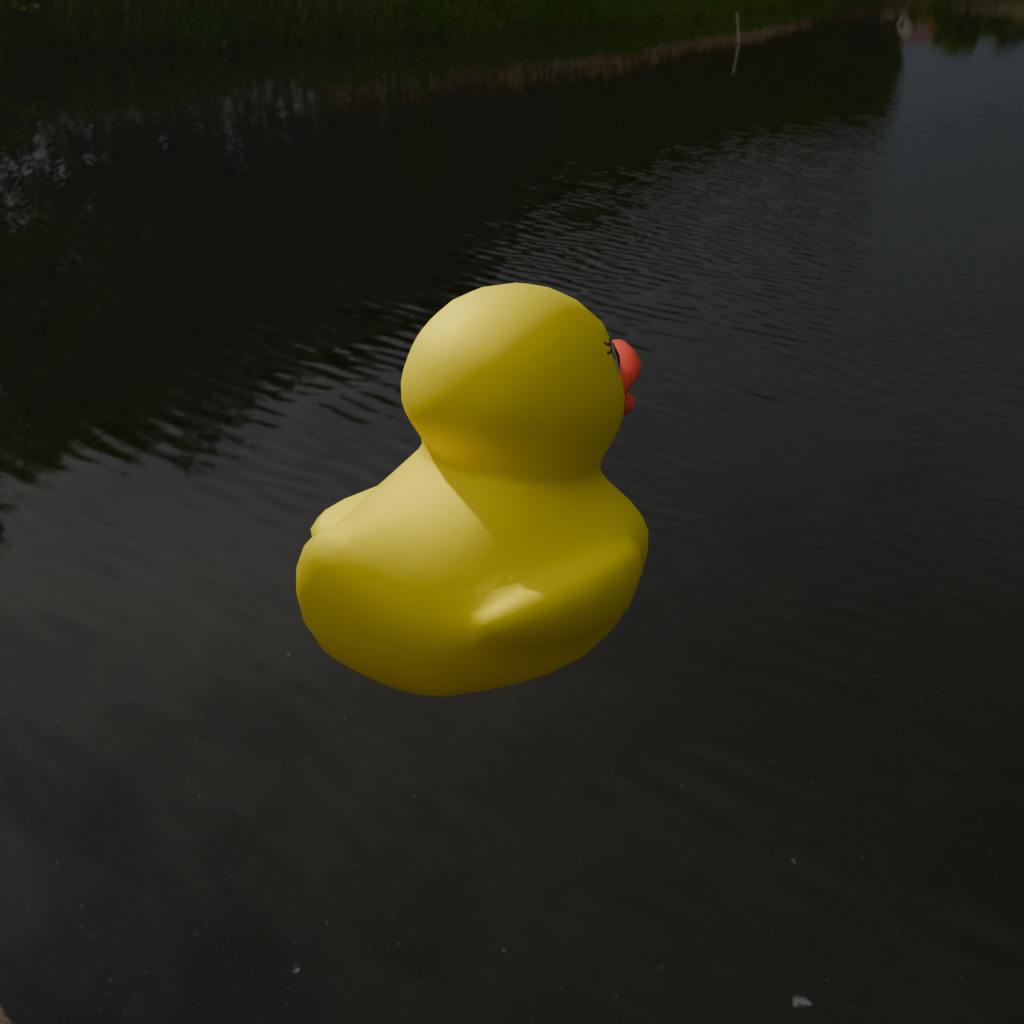
an image of a yellow rubber duck seen from <back_right> in a lakeside with a cloudy sky surrounded by greenery and dirt paths.